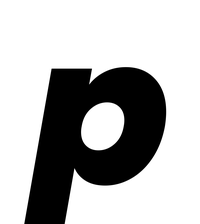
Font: Poppins-ExtraBoldItalic